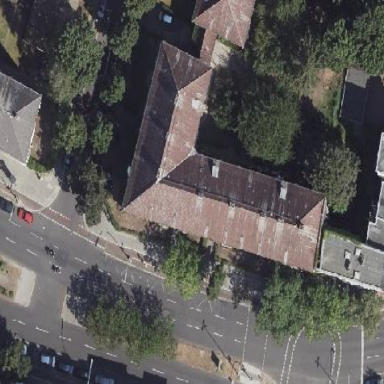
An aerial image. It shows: Apartment building with hipped roof.